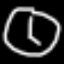
Label: clock